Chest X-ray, PA view. Patient: 54 years old, sex M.
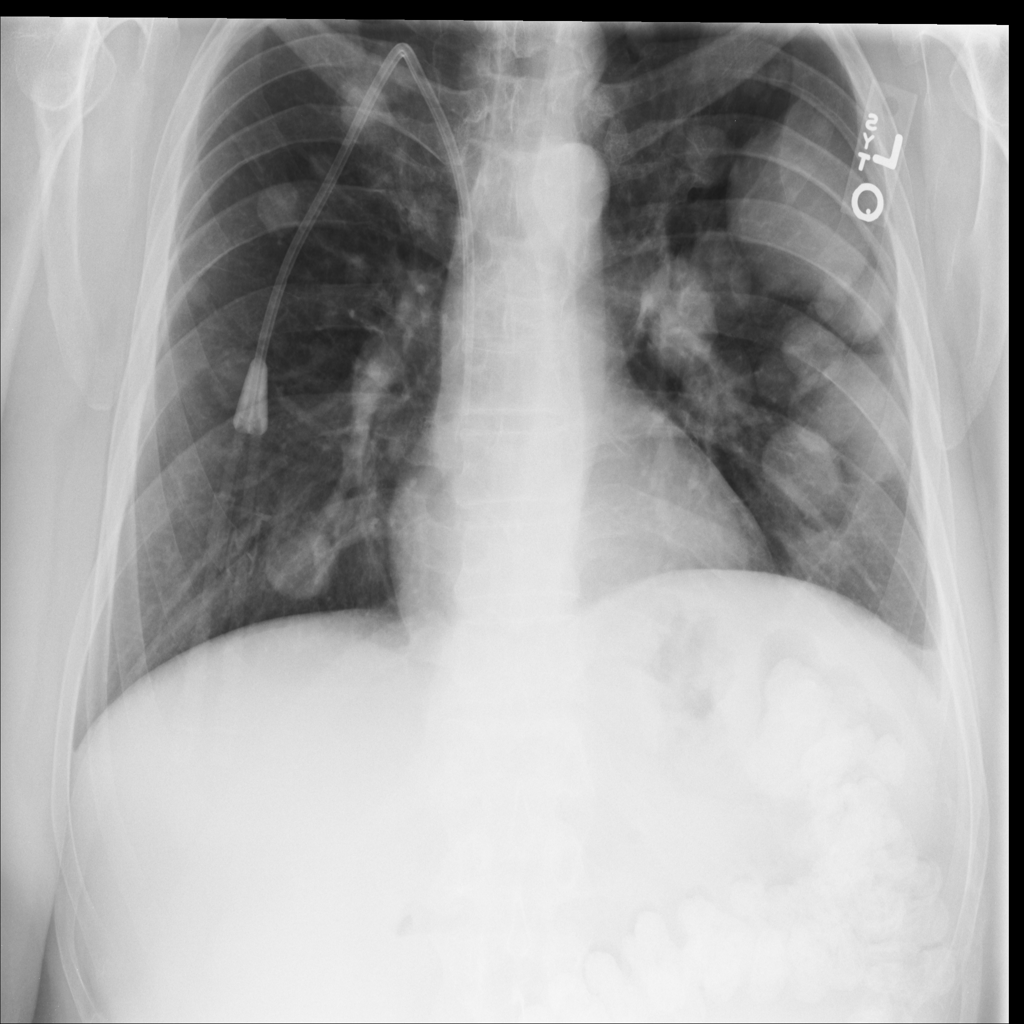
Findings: No Finding